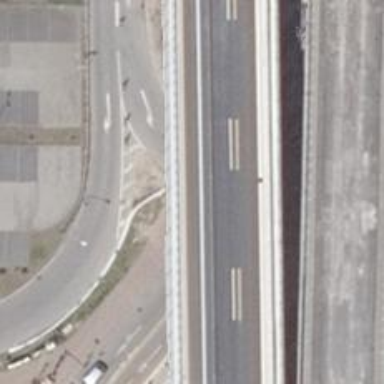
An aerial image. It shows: Trunk link highway.